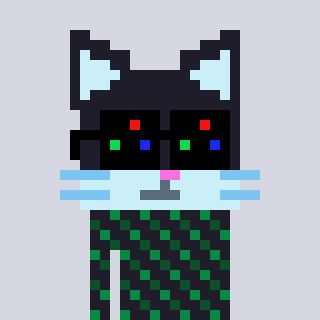
a pixel art character with square black sunglasses, a cat-shaped head and a grayscale-colored body on a cool background